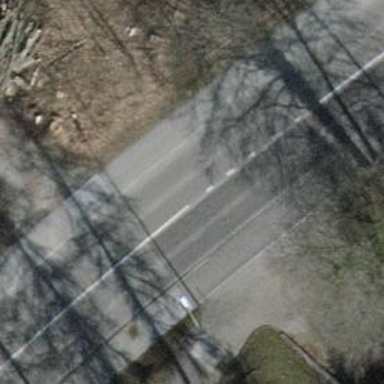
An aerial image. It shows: Secondary road with asphalt surface. There's cycle track on the left side of the road.